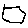
Label: hexagon